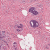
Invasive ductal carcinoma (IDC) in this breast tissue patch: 1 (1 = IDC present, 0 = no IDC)